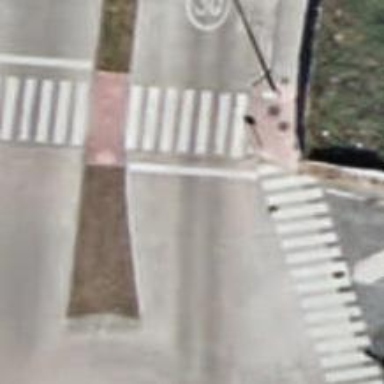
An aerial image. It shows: Uncontrolled crossing on the road.